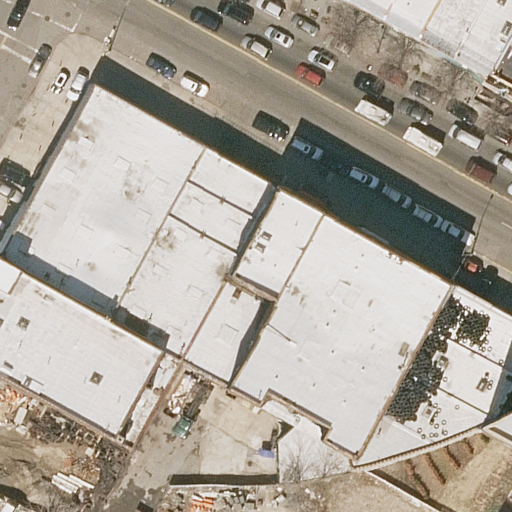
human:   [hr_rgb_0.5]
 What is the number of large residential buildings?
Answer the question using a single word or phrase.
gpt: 0

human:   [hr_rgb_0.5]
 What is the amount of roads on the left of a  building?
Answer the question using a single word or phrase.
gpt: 2

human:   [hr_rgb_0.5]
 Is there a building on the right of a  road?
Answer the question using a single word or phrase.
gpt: yes

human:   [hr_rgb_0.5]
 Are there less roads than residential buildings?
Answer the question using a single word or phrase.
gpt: yes

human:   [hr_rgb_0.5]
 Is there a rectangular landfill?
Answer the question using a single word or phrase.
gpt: no

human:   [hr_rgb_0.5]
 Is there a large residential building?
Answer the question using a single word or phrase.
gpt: no

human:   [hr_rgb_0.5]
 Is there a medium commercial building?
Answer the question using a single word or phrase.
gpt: no

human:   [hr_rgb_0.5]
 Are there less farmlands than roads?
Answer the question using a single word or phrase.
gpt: yes

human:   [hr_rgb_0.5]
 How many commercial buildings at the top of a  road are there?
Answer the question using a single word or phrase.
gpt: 0

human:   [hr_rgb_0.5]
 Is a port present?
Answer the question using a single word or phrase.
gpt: no

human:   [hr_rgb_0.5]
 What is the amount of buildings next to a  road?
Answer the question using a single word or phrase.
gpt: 7

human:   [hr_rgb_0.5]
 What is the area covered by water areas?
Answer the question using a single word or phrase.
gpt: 0m2

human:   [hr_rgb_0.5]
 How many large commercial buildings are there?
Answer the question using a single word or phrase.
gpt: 0

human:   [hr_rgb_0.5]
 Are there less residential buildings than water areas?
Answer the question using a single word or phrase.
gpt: no

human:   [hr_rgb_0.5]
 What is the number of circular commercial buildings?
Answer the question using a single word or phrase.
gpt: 0

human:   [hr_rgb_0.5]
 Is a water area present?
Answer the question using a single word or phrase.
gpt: no

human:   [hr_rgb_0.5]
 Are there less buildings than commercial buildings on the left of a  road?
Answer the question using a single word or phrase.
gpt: no

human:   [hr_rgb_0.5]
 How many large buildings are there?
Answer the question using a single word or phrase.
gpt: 0

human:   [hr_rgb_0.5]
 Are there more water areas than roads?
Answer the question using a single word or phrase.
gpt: no

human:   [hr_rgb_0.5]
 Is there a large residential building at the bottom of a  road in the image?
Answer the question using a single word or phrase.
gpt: no

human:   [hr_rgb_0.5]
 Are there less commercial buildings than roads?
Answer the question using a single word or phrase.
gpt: yes

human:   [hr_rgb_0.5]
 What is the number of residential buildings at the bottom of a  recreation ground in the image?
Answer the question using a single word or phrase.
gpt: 0

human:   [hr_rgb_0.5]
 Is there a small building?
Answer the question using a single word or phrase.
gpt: yes

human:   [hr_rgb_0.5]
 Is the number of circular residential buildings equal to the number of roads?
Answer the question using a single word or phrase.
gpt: no

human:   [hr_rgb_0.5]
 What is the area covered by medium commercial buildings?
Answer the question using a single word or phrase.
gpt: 0m2

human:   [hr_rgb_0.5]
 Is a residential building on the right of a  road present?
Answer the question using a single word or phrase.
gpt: yes

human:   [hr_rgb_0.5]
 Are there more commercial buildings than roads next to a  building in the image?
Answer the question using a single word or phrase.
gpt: no

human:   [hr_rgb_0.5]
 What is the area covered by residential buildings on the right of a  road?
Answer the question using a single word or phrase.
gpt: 331m2

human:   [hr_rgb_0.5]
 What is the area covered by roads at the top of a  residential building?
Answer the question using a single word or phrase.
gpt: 0m2

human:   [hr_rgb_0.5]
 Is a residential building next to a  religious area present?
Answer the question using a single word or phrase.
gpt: no

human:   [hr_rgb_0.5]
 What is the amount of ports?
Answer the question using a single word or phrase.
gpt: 0

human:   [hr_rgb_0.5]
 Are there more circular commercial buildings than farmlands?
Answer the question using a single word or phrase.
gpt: no

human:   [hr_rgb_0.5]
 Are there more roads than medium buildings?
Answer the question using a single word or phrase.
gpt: no

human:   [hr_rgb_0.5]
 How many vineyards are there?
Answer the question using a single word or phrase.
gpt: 0

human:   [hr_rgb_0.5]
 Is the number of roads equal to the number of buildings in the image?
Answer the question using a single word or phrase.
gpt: no

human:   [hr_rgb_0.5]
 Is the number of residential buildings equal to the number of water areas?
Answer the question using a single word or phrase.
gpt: no